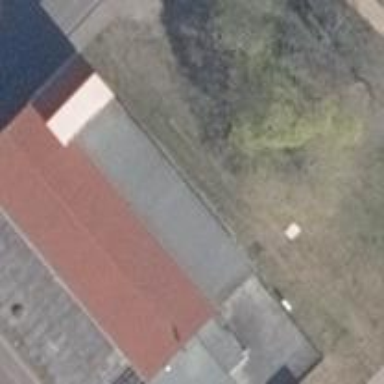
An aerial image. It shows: White building with grey skillion roof.